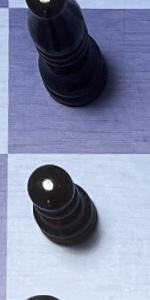
Label: Pawn_Black